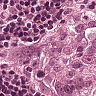
Metastatic tissue present: yes